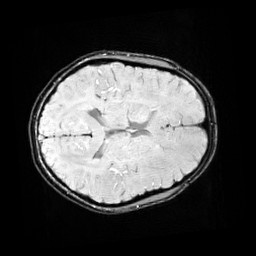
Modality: SWI
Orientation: axial
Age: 14
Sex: female
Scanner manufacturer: siemens
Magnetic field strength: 3 T
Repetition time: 0.027 s
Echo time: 0.02 s